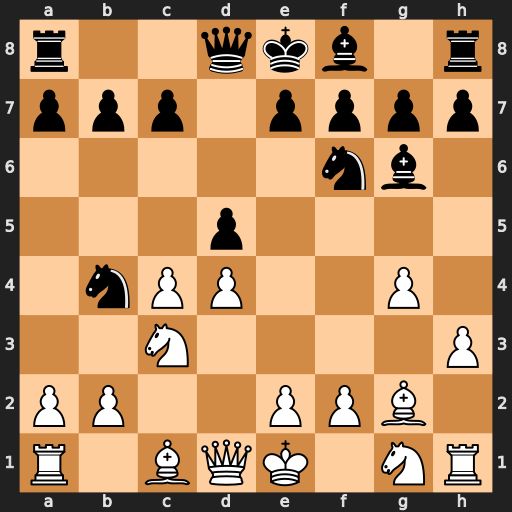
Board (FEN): r2qkb1r/ppp1pppp/5nb1/3p4/1nPP2P1/2N4P/PP2PPB1/R1BQK1NR
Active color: w
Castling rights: KQkq
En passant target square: -
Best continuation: Qa4+ c6 Qxb4